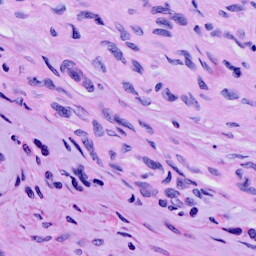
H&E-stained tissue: Cervix